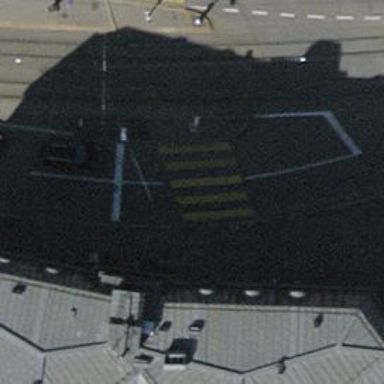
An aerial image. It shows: Kerb barrier.